Question: I am trying to create a blog in wordpress. Since I might need to add some code blocks to my posts, I was wondering if there is any CSS style to represent code block.
A very simple example would be stackoverflow code tag (shown below)
'''
<script type="text/javascript">
alert('this is example of what i need to do ') ;
</script>
'''

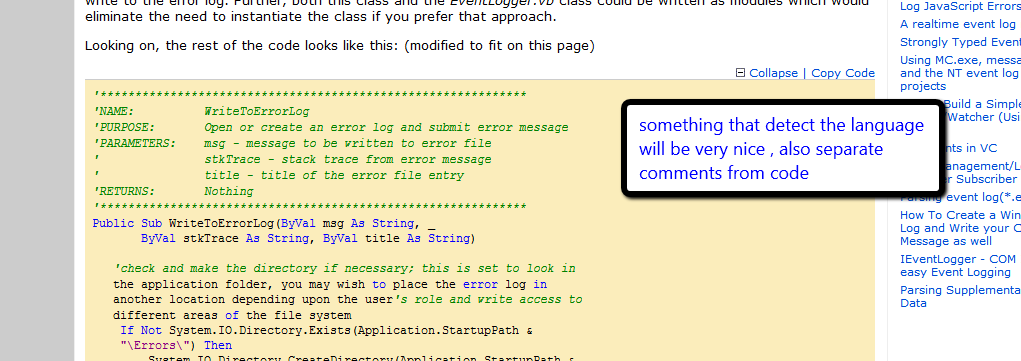
Answer: Since you are using wordpress, there are plugins to do that. Just by looking at <URL> there seems to be quite a few to choose from.